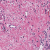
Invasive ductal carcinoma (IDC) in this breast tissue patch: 1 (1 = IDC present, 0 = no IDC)